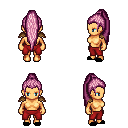
a pixel art fantasy rpg character, female body template, human, tanned skin, leather shoulder armor, red pants, pink extra-long topknot hairstyle, black slippers, four views (front, back, left, right), 2x2 character sprite sheet, small pixel art, hard edges, no anti-aliasing